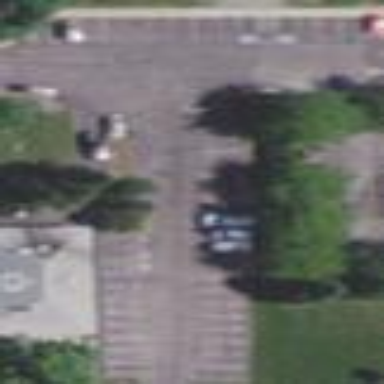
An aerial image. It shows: Parking area.